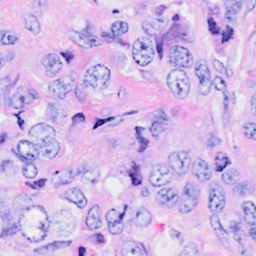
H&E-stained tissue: Breast